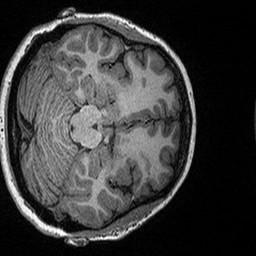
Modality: T1w
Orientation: axial
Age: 50
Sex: female
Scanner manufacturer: siemens
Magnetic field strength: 3 T
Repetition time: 2.3 s
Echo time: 0.00298 s